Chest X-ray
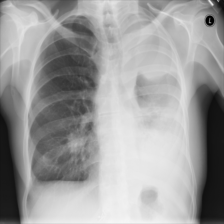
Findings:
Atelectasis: negative
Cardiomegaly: negative
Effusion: positive
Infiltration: negative
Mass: negative
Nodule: negative
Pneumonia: negative
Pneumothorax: negative
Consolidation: negative
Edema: negative
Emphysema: negative
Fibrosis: negative
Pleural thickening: negative
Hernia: negative